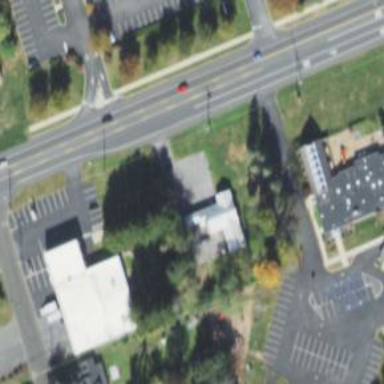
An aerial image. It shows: Veterinary facility.